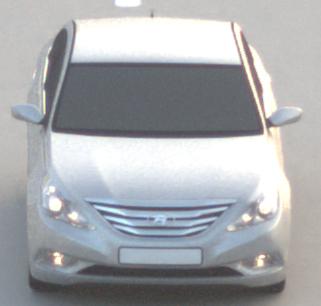
Make: Hyundai
Model: Sonata
Detailed model: Gen. 6 YF
Model produced from: 2009
Model produced until: 2016
Doors: 4
Color: white
Road condition: dry road
Daytime: sunrise or sunset
Contrast: low contrast